Question: I have an interesting problem. When my map loads, and the user location is being set, an artifact from the animation remains on screen. Touching and moving the map will remove the artifact. What might cause this issue? What might fix this issue?

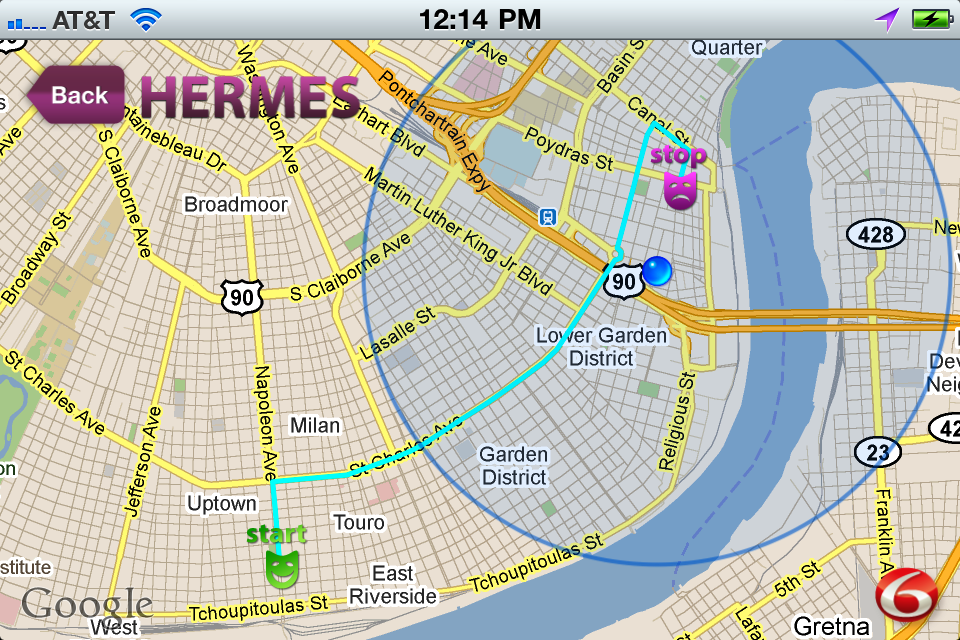
Answer: Apple fixed the problem in 4.3.